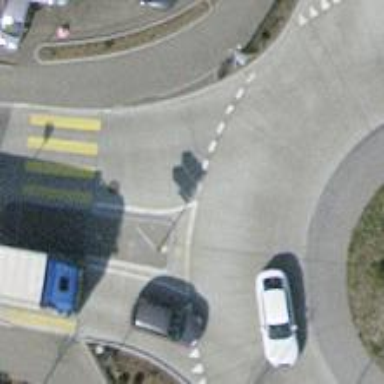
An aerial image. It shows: Primary highway with asphalt surface leading to roundabout.